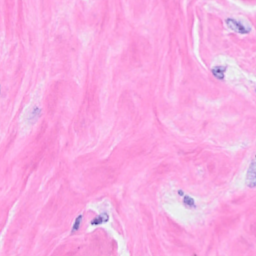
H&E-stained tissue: Breast